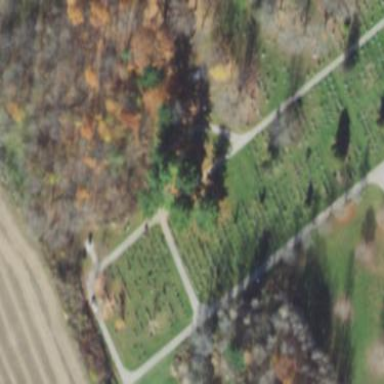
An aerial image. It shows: Cemetery.